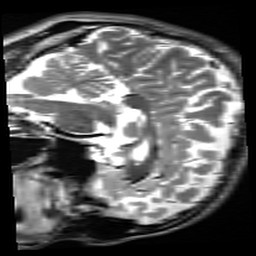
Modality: inplaneT2
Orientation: sagittal
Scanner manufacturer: siemens
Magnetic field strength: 3 T
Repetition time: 7.02 s
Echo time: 0.069 s